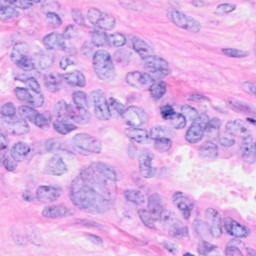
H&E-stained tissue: Breast